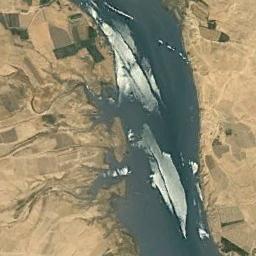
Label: river